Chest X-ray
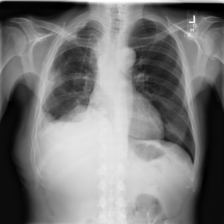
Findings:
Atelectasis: negative
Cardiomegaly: negative
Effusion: positive
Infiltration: negative
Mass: positive
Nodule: negative
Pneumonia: negative
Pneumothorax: negative
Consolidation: negative
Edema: negative
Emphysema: negative
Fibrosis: negative
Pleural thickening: positive
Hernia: negative